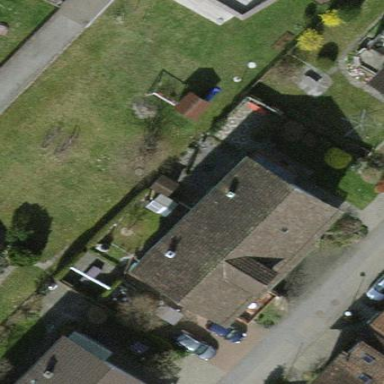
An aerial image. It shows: Semidetached house.